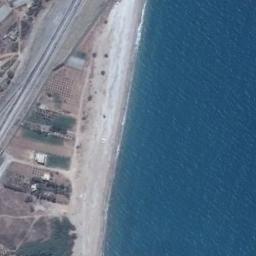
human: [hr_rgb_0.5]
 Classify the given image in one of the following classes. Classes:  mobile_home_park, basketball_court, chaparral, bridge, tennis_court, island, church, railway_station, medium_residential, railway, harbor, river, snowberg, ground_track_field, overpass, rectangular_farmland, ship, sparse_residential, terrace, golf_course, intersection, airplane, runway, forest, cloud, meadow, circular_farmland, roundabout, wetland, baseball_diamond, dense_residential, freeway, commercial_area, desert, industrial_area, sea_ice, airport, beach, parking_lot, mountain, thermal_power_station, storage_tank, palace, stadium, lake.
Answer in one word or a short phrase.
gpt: beach